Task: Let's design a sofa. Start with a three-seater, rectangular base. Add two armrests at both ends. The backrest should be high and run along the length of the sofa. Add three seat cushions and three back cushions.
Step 54:
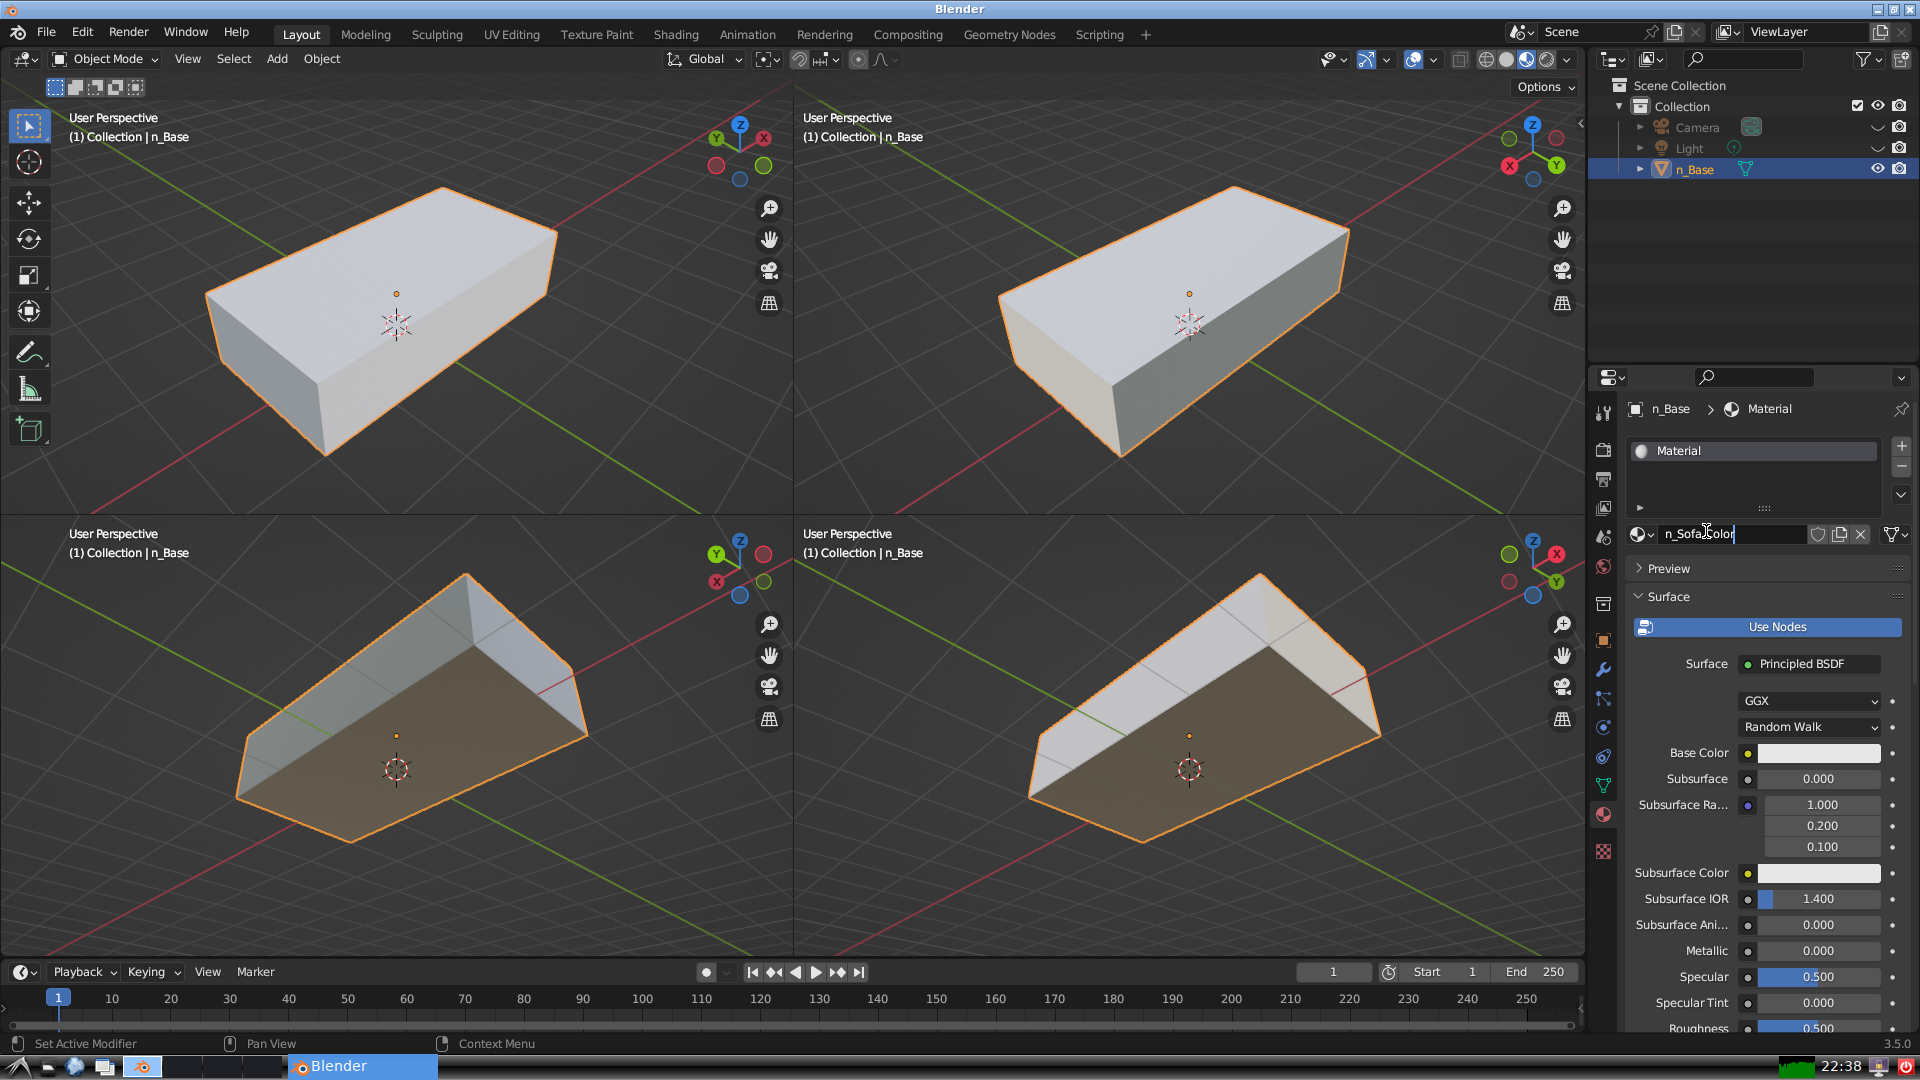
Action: {"key_press": ['Return']}